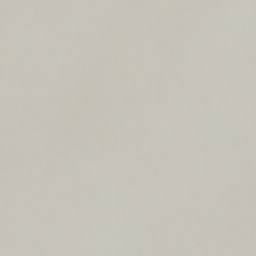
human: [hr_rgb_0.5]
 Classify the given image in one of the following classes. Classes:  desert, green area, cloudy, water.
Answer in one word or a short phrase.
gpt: cloudy